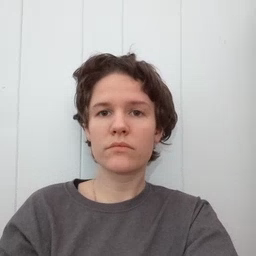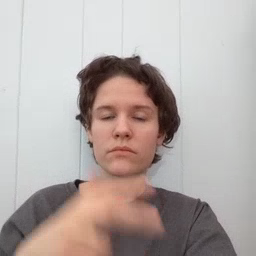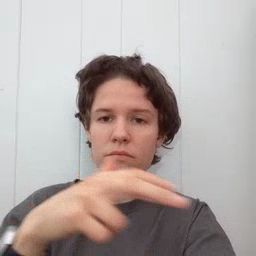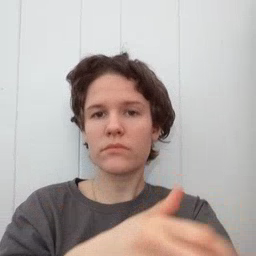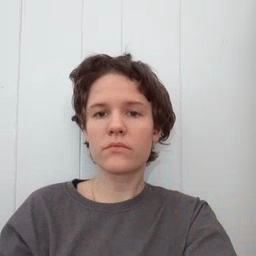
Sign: helicopter